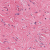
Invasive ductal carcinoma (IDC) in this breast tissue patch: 0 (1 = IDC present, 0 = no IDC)